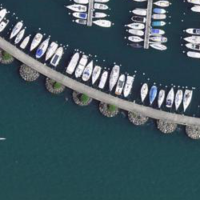
EUNIS habitat code: 14
Species observed at this site:
Populus tremula